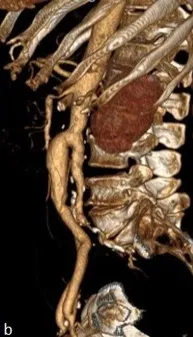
Left lateral view , showing duplication of the inferior portion of the abdominal aorta, which bifurcates into the external iliac arteries (arrowheads) and the posterior portion, bifurcating into the internal iliac arteries (thrombosed in this study).
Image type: radiology (ct)